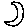
Label: moon